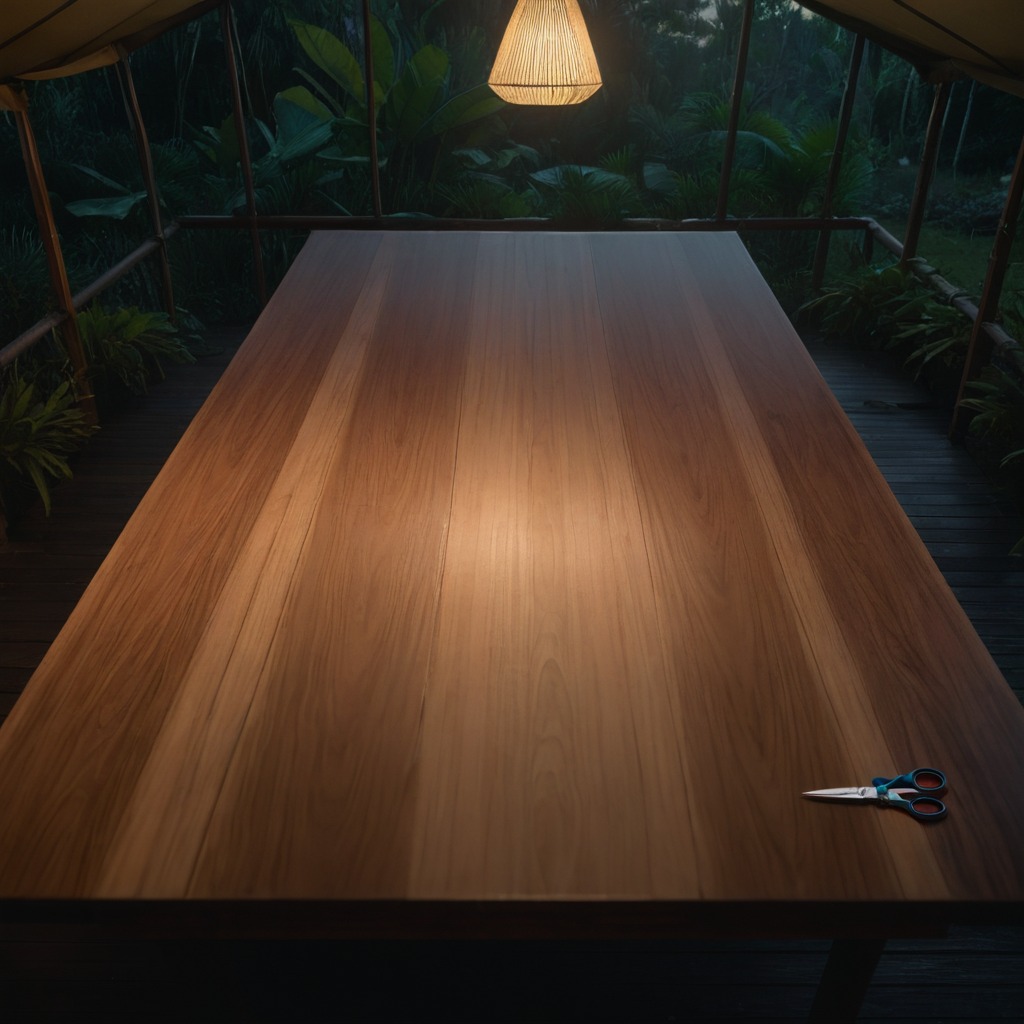
A scissor is lying on a wooden table inside a jungle field workshop tent at night.